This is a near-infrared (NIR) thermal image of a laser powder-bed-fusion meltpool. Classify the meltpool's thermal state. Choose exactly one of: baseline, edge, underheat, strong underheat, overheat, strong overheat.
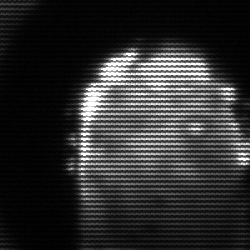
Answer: baseline